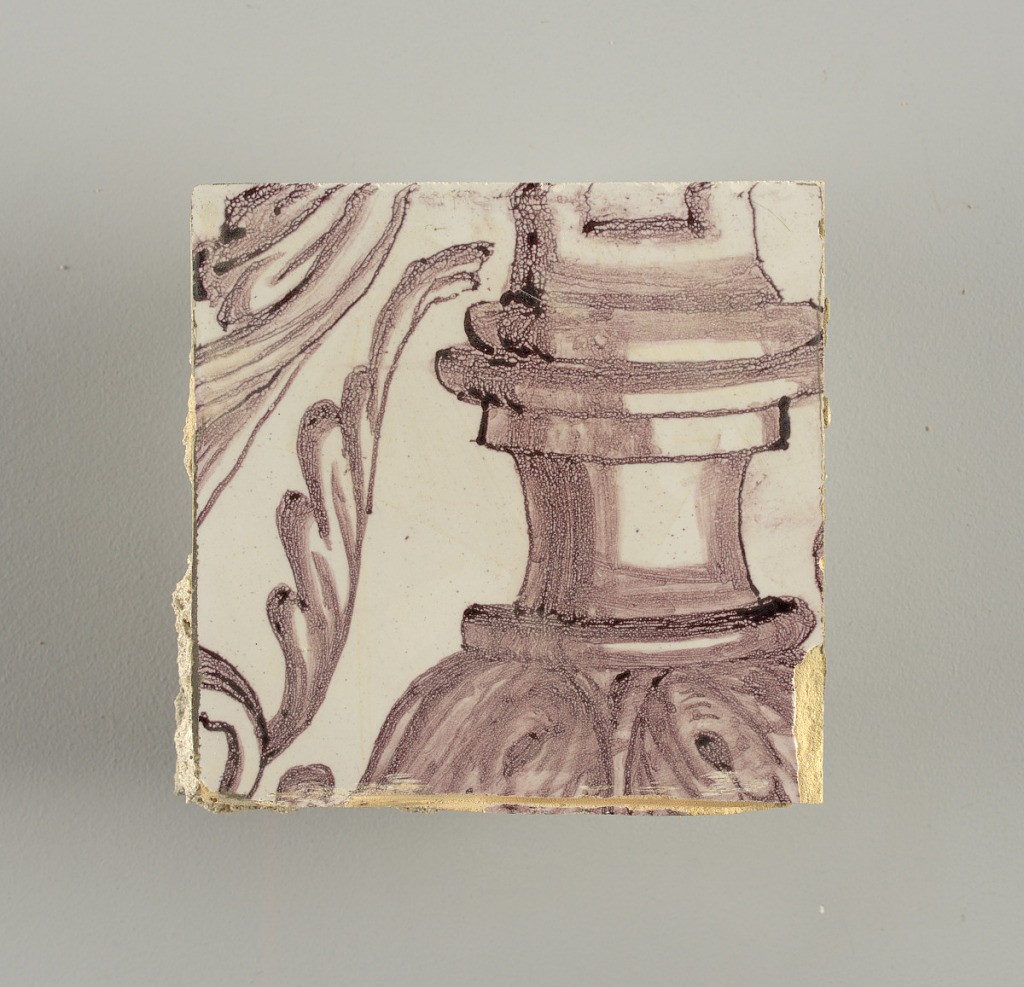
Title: Wall facing
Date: ca. 1725
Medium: Tin-glazed earthenware, underglaze
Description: Horizontal rectangle.  Thirty-seven tiles wide and twenty-one high with opening for door or window nineteen and one-half tiles high and twelve wide.  To left and right of opening, centered canopy above. Left, woman representing Hope, right, a sculputure urn.  Centered above opening, a mascaron.  Arabesque design of foliage.